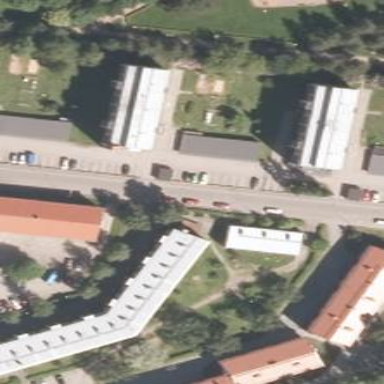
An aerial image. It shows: Apartments building with saltbox roof shape.